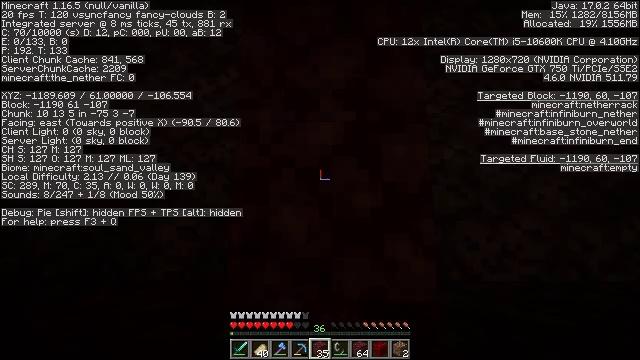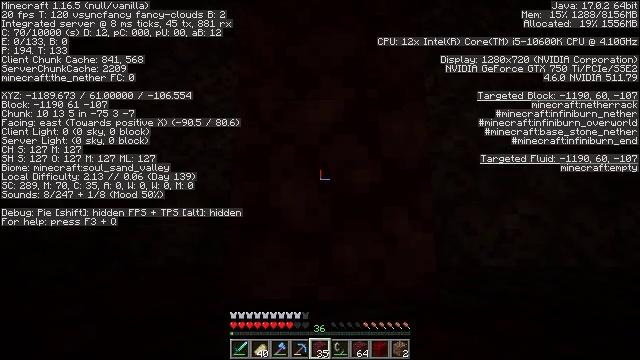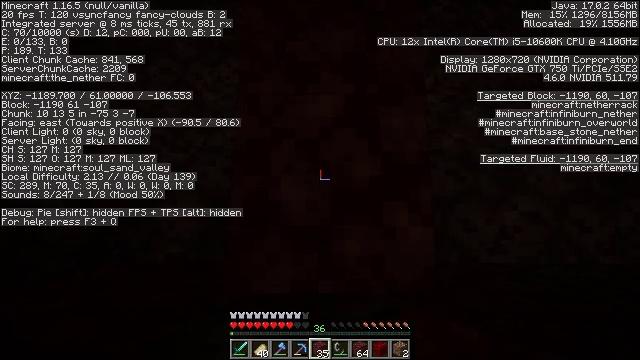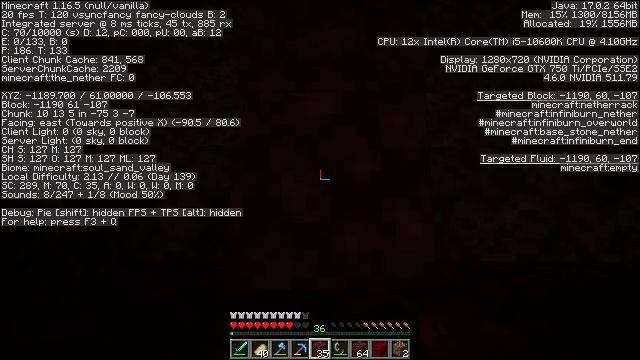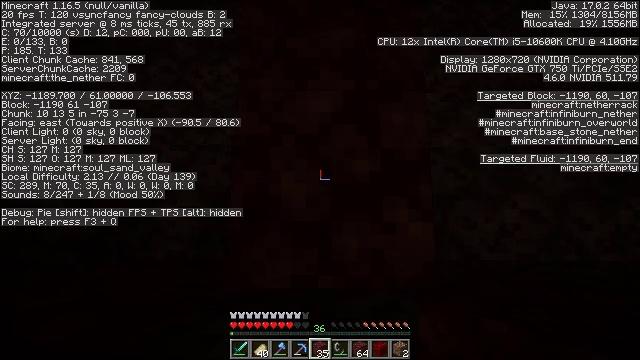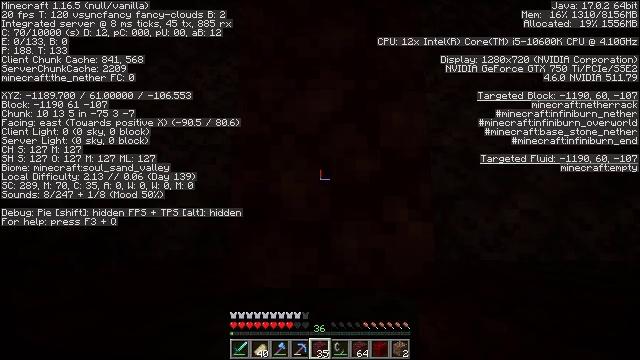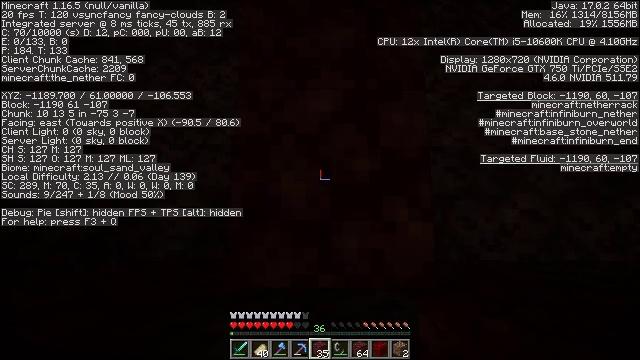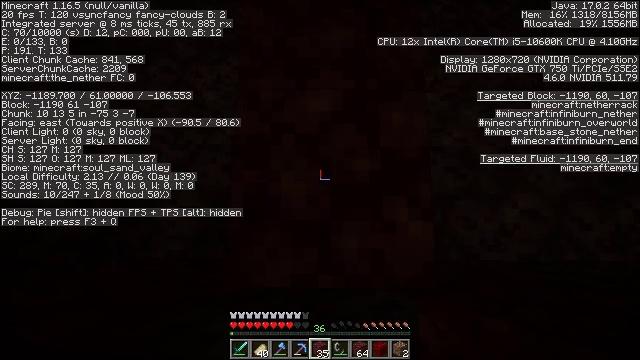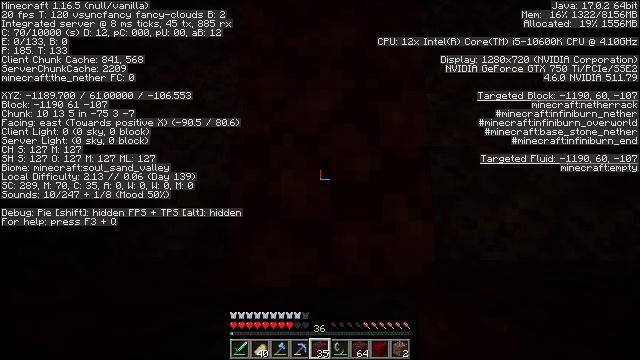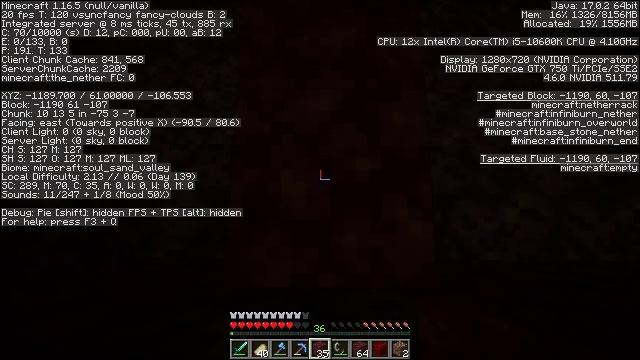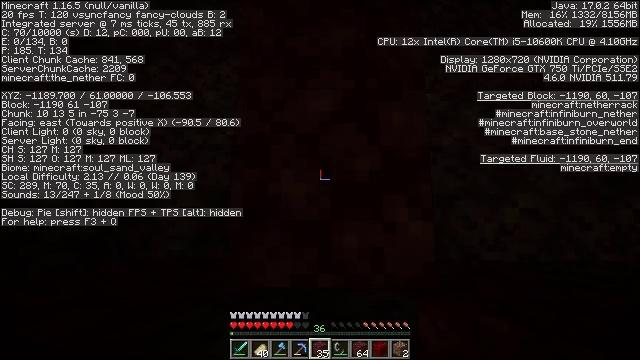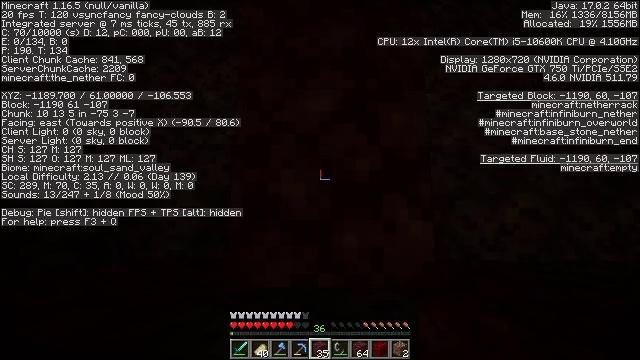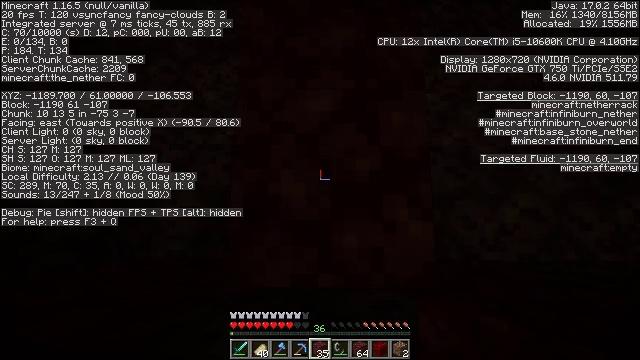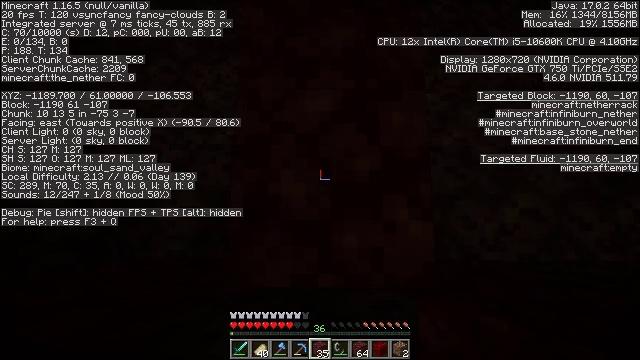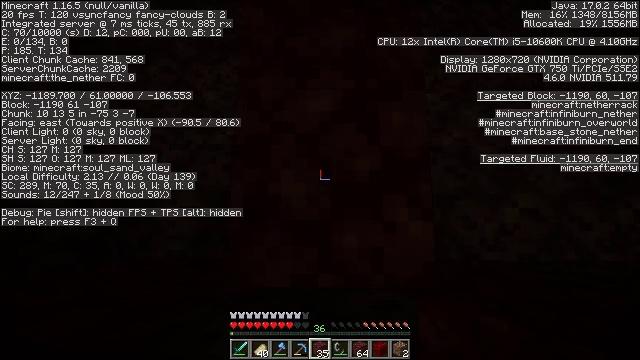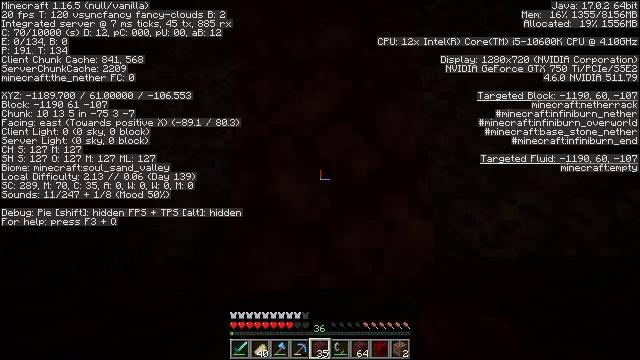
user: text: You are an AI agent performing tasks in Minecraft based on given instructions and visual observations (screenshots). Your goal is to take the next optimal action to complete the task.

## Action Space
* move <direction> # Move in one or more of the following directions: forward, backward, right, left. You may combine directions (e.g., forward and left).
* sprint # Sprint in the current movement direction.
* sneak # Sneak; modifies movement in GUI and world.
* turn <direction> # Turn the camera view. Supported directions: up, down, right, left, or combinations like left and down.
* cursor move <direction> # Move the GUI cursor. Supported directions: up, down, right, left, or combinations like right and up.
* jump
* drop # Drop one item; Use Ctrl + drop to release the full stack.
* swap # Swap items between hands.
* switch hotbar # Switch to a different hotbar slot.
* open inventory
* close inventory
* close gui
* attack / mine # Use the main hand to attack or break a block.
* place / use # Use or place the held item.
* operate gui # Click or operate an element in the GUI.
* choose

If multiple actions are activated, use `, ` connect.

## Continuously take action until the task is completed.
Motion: motion action
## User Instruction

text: Gather soul sand from the Nether.
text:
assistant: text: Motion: move back, sneak, use / place
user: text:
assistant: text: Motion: move back, sneak, use / place
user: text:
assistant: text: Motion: move back, sneak, use / place
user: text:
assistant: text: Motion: move back, sneak, use / place
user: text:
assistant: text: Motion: move back, sneak, use / place
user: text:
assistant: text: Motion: move back, sneak, use / place
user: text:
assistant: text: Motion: move back, sneak, use / place
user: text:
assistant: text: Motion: move back, sneak, use / place
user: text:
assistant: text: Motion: move back, sneak, use / place
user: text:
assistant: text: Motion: move back, sneak, use / place
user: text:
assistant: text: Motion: move back, sneak, use / place
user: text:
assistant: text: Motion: move back, sneak, use / place
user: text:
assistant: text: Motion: sneak, use / place
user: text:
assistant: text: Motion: sneak
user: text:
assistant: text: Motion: sneak, turn right
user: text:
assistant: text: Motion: sneak, turn right
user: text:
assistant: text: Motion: sneak, turn right
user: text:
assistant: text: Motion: sneak, turn right
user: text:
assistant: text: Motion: sneak, turn right and up
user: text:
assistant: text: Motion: sneak, turn right and up
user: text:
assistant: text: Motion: sneak, turn right and up
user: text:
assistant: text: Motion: sneak, turn right
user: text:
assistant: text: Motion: sneak
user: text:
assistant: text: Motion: sneak
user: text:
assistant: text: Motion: sneak
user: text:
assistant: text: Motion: sneak
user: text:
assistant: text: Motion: sneak
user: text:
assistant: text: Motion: sneak
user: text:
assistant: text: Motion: sneak
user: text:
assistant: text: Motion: sneak